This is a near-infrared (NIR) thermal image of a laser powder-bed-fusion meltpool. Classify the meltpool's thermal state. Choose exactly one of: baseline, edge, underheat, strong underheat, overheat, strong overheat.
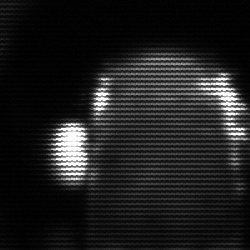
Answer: baseline